Question: I'm using the C# library "LiveCharts" in my Winforms project.
I'm trying to draw a regular line series on top of a few Stacked Area Series, and wondering if it is possible to do.
Here is my code:
'''
mainChart.Series = new SeriesCollection
{
new StackedAreaSeries
{
Title = "Account1",
Values = new ChartValues<DateTimePoint>
{
new DateTimePoint(new System.DateTime(2022, 1, 1), 2000.5),
new DateTimePoint(new System.DateTime(2022, 1, 2), 2030.85),
new DateTimePoint(new System.DateTime(2022, 1, 3), 2030.48),
new DateTimePoint(new System.DateTime(2022, 1, 4), 2031.30),
new DateTimePoint(new System.DateTime(2022, 1, 5), 2035.08),
new DateTimePoint(new System.DateTime(2022, 1, 6), 2030.56),
new DateTimePoint(new System.DateTime(2022, 1, 7), 2029.56),
new DateTimePoint(new System.DateTime(2022, 1, 8), 2031)
},
LineSmoothness = 1,
//Fill = brush1
},
new StackedAreaSeries
{
Title = "Account2",
Values = new ChartValues<DateTimePoint>
{
new DateTimePoint(new System.DateTime(2022, 1, 1), 300),
new DateTimePoint(new System.DateTime(2022, 1, 2), 300),
new DateTimePoint(new System.DateTime(2022, 1, 3), 300),
new DateTimePoint(new System.DateTime(2022, 1, 4), 300),
new DateTimePoint(new System.DateTime(2022, 1, 5), 301),
new DateTimePoint(new System.DateTime(2022, 1, 6), 302.67),
new DateTimePoint(new System.DateTime(2022, 1, 7), 280),
new DateTimePoint(new System.DateTime(2022, 1, 8), 305)
},
LineSmoothness = 1
},
new StackedAreaSeries
{
Title = "Account3",
Values = new ChartValues<DateTimePoint>
{
new DateTimePoint(new System.DateTime(2022, 1, 1), 200),
new DateTimePoint(new System.DateTime(2022, 1, 2), 200),
new DateTimePoint(new System.DateTime(2022, 1, 3), 200),
new DateTimePoint(new System.DateTime(2022, 1, 4), 200),
new DateTimePoint(new System.DateTime(2022, 1, 5), 200),
new DateTimePoint(new System.DateTime(2022, 1, 6), 200),
new DateTimePoint(new System.DateTime(2022, 1, 7), 200),
new DateTimePoint(new System.DateTime(2022, 1, 8), 200)
},
LineSmoothness = 1
}
};
mainChart.Series.Add(
new LineSeries
{
Title = "GoalLine",
Values = new ChartValues<DateTimePoint>
{
new DateTimePoint(new System.DateTime(2022, 1, 1), 1500),
new DateTimePoint(new System.DateTime(2022, 1, 2), 1525),
new DateTimePoint(new System.DateTime(2022, 1, 3), 1550),
new DateTimePoint(new System.DateTime(2022, 1, 4), 1575),
new DateTimePoint(new System.DateTime(2022, 1, 5), 1600),
new DateTimePoint(new System.DateTime(2022, 1, 6), 1625),
new DateTimePoint(new System.DateTime(2022, 1, 7), 1650),
new DateTimePoint(new System.DateTime(2022, 1, 8), 1675)
},
LineSmoothness = 1
}
);
mainChart.AxisX.Add(new Axis
{
LabelFormatter = val => new System.DateTime((long)val).ToString("yyyy-MM-dd")
});
mainChart.AxisY.Add(new Axis
{
LabelFormatter = val => val.ToString("c")
});
mainChart.LegendLocation = LegendLocation.Right;
mainChart.DefaultLegend.Visibility = Visibility.Visible;
'''
I'm trying to make the "GoalLine" always appear infront of the other series, but seems to always be drawn behind. Is there a property I can define that controls the draw order of these series?

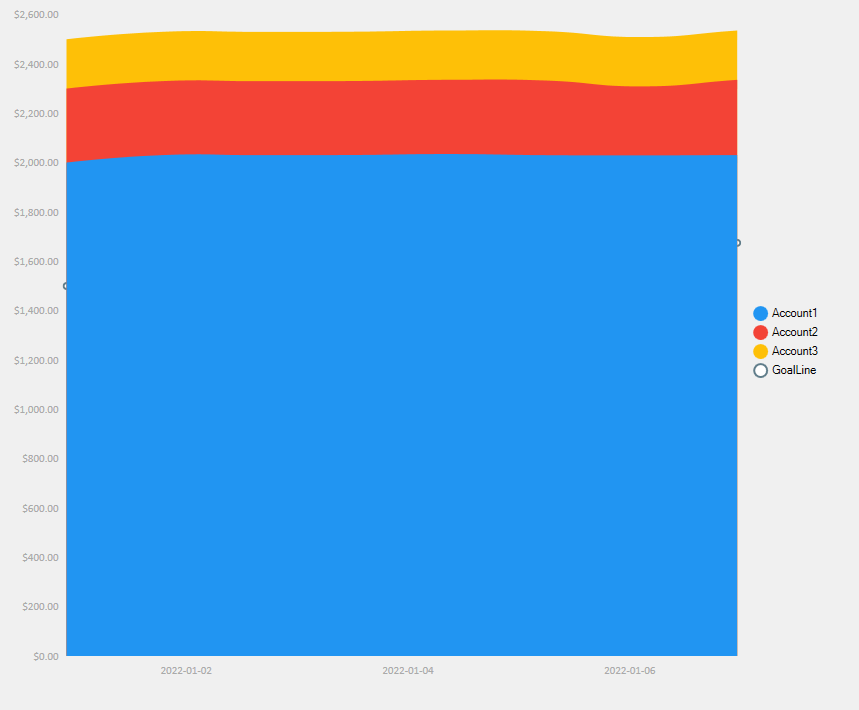
Answer: Here is someone that seems to be having the same issue that you are having:
<URL>
You will most likely need to set the ZIndex of the line series so that it is displayed on top.